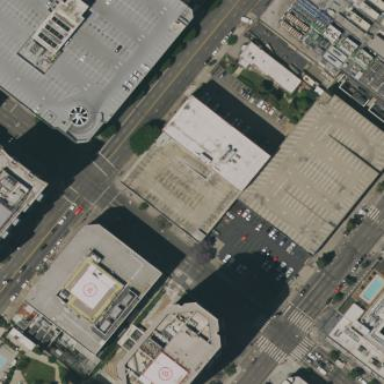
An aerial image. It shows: Commercial building with parking lot nearby.